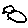
Label: bird